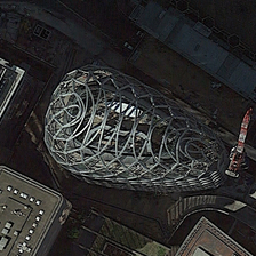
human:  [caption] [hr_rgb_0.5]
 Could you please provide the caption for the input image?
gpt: the rattan like center is close to some buildings .

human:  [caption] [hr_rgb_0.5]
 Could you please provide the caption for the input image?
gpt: this iron structured center looks like an egg .

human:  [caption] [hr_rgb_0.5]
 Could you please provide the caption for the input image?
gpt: Elliptical grid buildings next to some square buildings are under construction.

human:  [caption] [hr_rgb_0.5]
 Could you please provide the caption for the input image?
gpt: a center building surrounded by steel mesh is near several buildings .

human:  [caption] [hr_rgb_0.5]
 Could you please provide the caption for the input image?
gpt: Elliptical mesh buildings next to some square buildings are under construction.